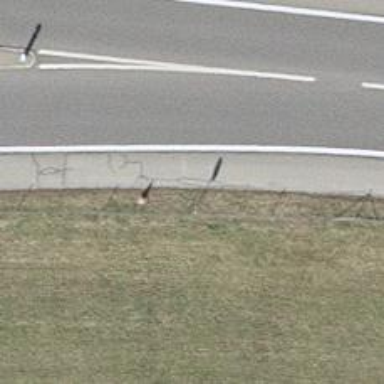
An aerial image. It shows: Bus stop along the road.